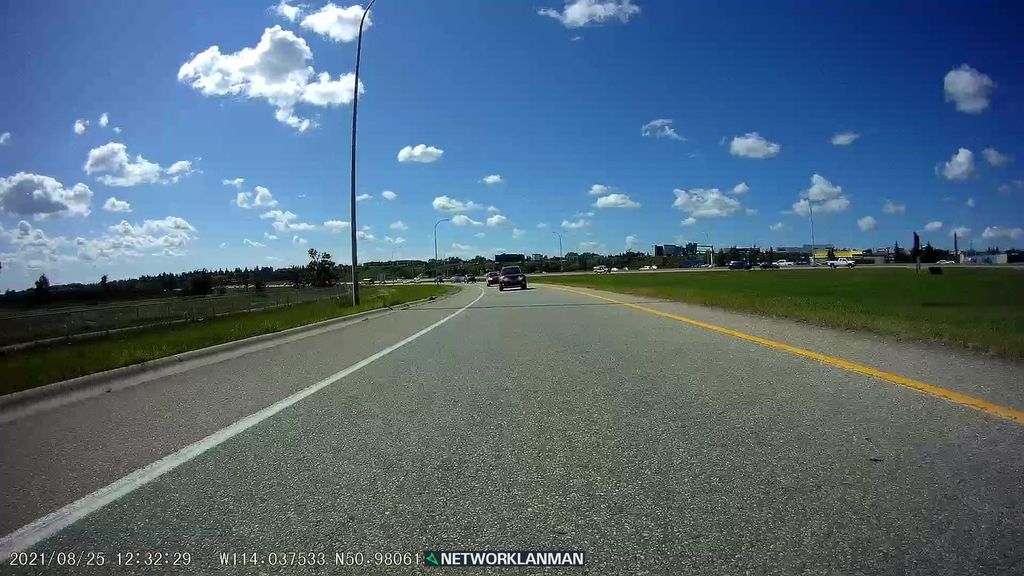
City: calgary